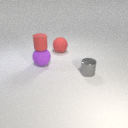
large purple rubber sphere to the left of large red rubber sphere